Chest X-ray:
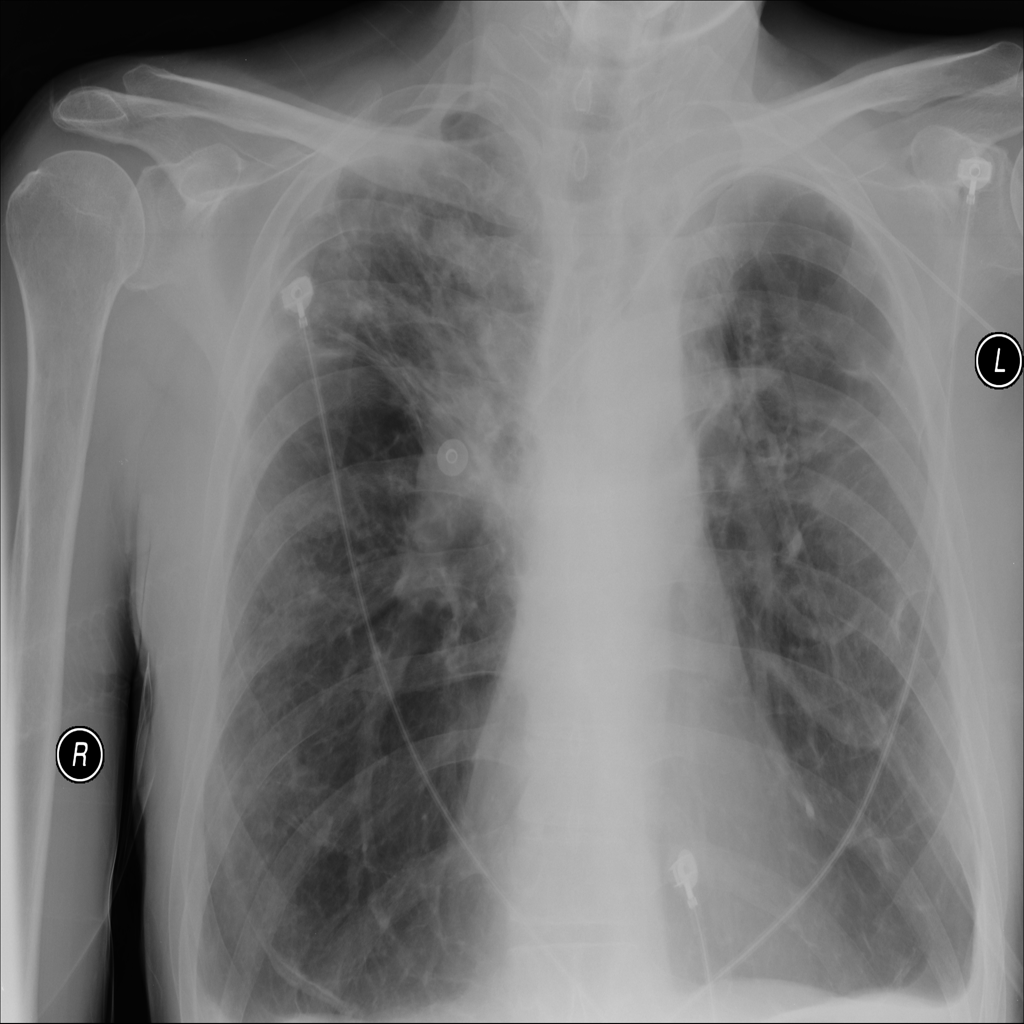
Findings: Consolidation, Fibrosis, Emphysema
No abnormal finding: no